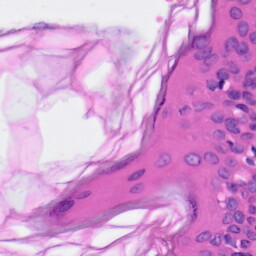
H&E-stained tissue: Skin